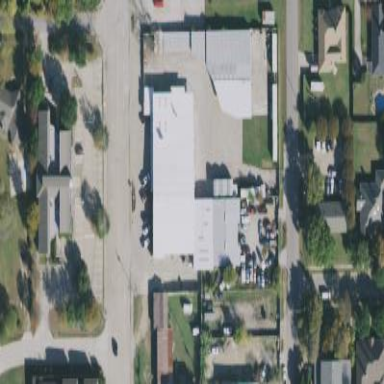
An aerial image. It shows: Car shop building.